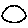
Label: circle